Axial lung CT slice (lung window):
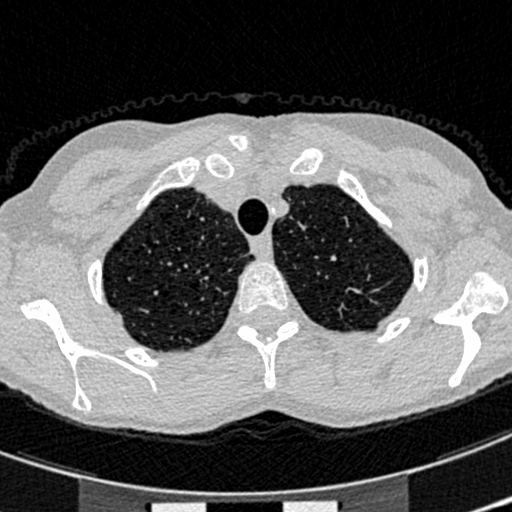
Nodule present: no